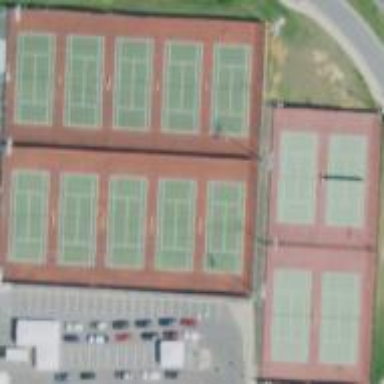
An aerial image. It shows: Tennis court in leisure pitch.